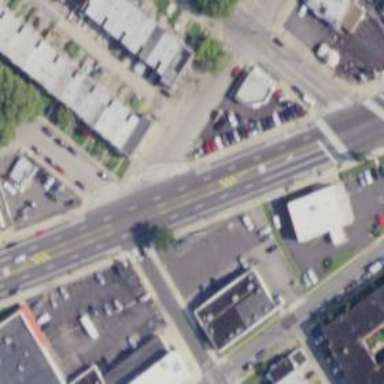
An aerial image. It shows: Stop road.